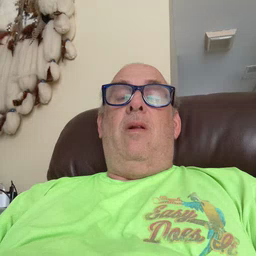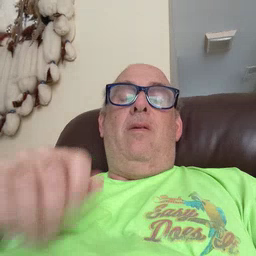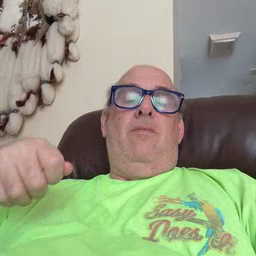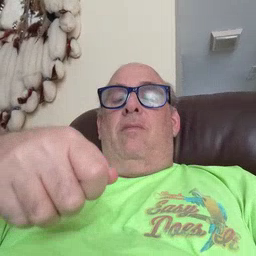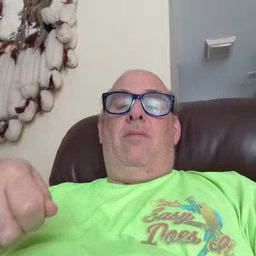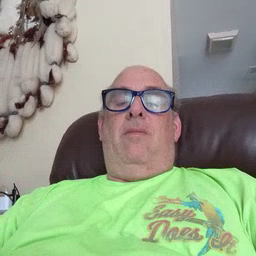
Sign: vacuum